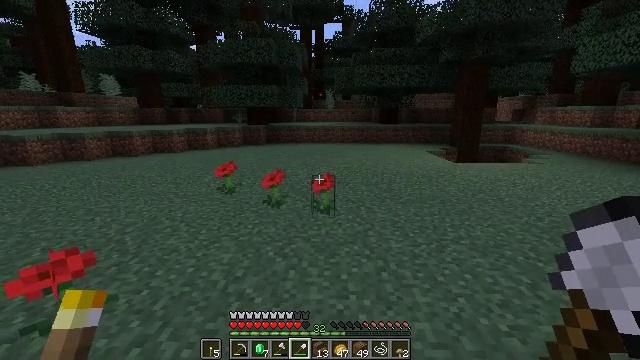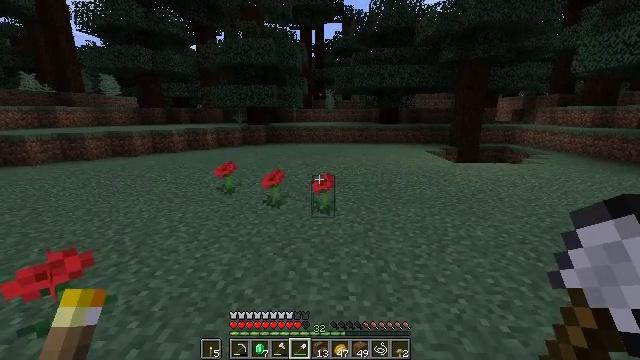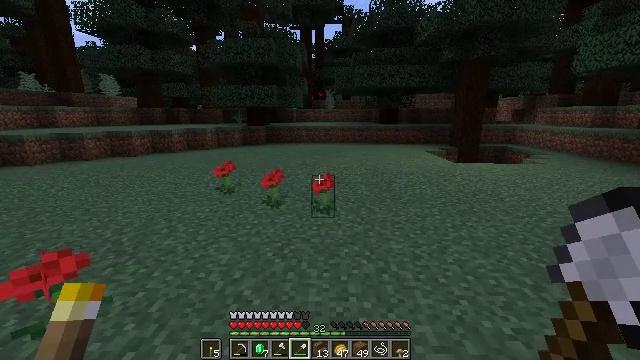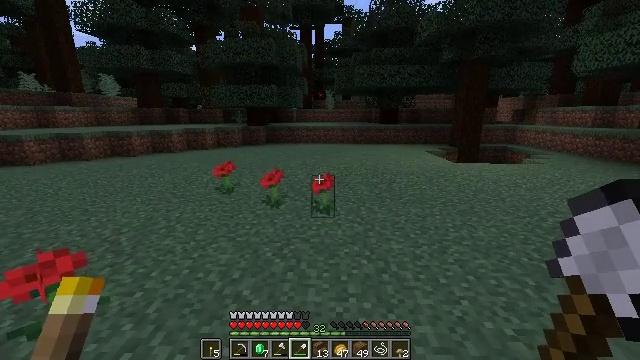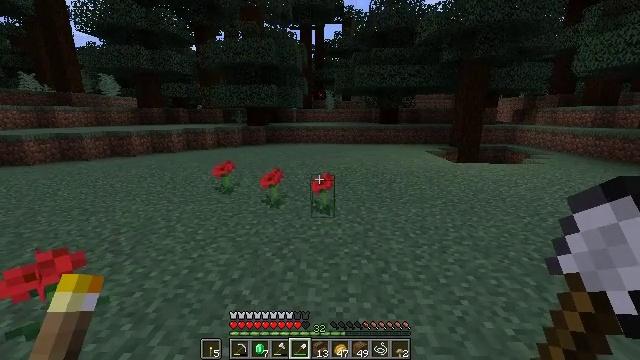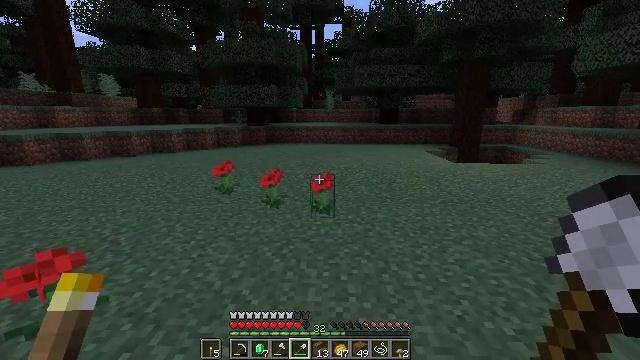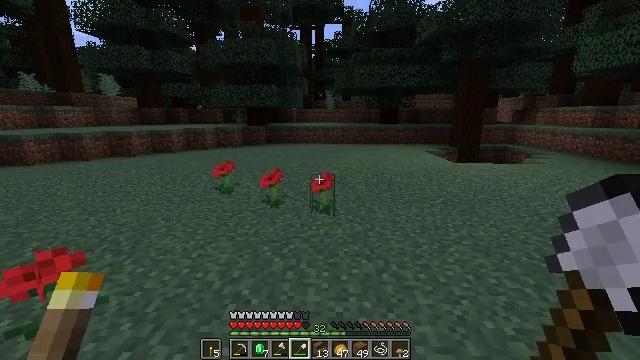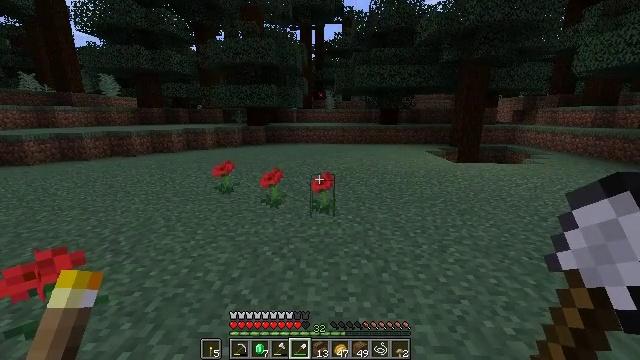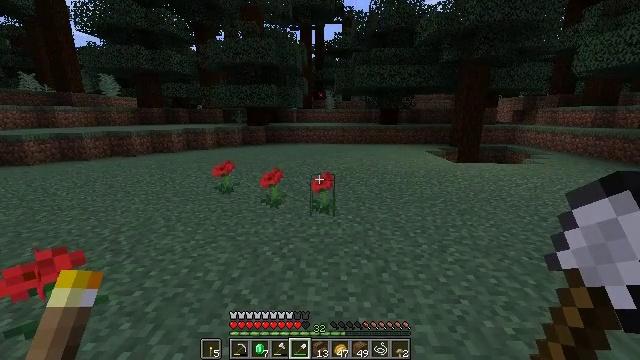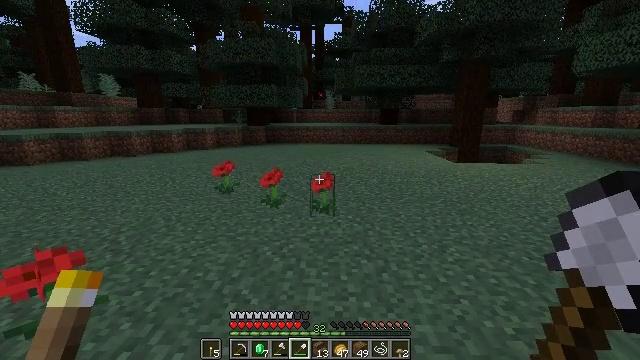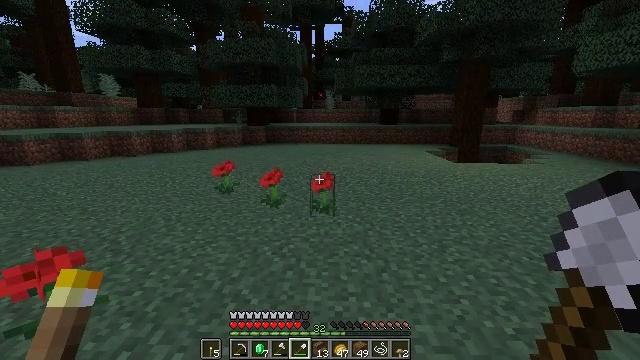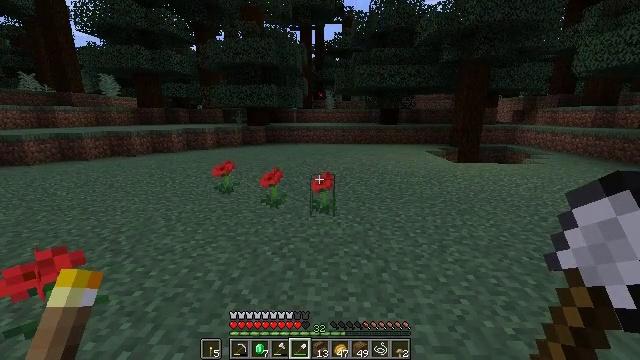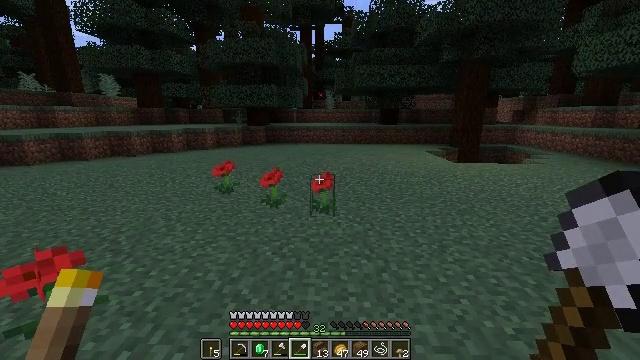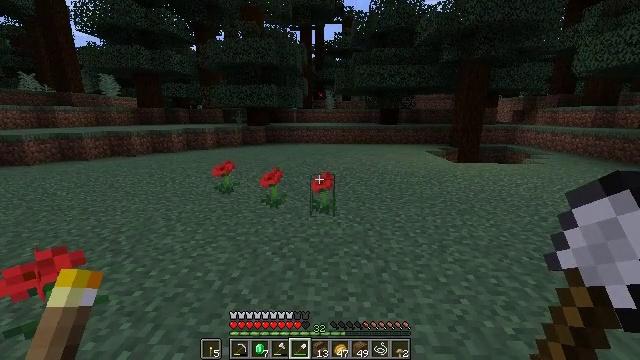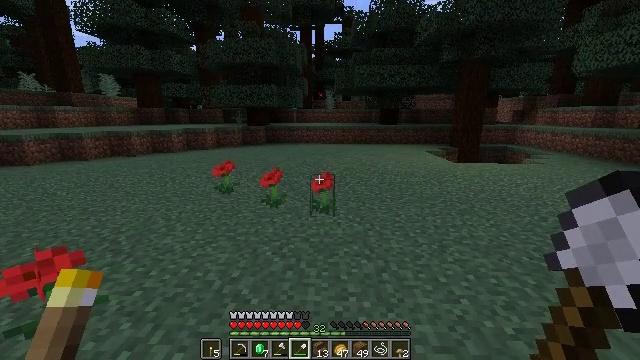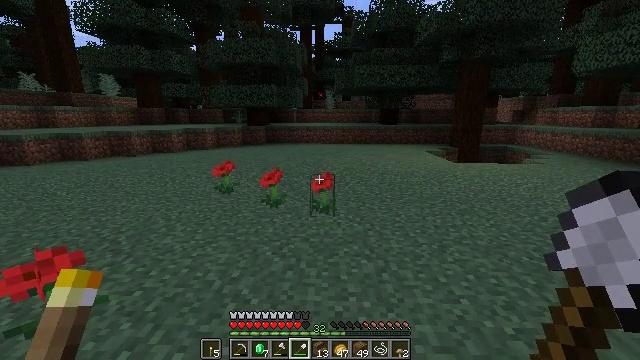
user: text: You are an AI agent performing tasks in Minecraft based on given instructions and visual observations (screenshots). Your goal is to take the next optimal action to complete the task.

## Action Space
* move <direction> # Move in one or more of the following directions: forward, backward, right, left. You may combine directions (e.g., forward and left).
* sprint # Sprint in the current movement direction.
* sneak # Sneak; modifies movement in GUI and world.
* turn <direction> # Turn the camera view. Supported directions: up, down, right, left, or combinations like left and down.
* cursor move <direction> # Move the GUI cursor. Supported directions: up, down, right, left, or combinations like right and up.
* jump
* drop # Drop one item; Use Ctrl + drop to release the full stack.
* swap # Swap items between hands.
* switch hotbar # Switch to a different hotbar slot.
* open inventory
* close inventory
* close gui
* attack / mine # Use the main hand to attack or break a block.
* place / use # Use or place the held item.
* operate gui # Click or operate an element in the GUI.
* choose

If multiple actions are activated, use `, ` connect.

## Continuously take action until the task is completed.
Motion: motion action
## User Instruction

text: Gather poppy from the ground.
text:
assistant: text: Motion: no_op
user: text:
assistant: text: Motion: no_op
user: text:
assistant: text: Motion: no_op
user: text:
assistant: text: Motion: no_op
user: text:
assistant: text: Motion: no_op
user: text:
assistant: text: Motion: no_op
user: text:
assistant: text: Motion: no_op
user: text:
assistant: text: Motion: no_op
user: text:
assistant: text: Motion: no_op
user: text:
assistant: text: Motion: no_op
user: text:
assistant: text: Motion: no_op
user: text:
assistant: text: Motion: no_op
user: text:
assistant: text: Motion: no_op
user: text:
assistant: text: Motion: no_op
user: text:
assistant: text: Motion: no_op
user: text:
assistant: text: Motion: no_op
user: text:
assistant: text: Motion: no_op
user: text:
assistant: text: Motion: attack / mine
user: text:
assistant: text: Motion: attack / mine
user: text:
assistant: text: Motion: attack / mine
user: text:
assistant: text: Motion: move forward
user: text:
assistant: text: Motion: move forward, turn left
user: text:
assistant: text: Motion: move forward, turn left
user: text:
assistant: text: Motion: move forward
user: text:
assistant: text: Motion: move forward
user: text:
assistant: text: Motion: no_op
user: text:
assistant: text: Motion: no_op
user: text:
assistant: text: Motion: no_op
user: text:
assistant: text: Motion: turn down
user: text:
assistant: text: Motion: no_op